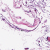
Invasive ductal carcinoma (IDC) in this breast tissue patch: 0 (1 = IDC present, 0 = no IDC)